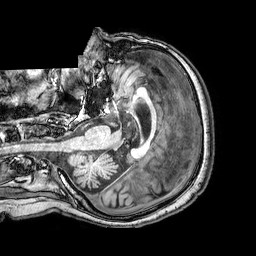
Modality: T1w
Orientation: axial
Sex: male
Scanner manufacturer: philips
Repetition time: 0.008192 s
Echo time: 0.00375 s